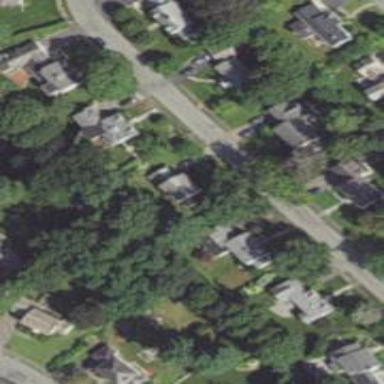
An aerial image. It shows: Charming neighbourhood.